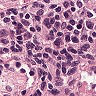
Metastatic tissue present: no